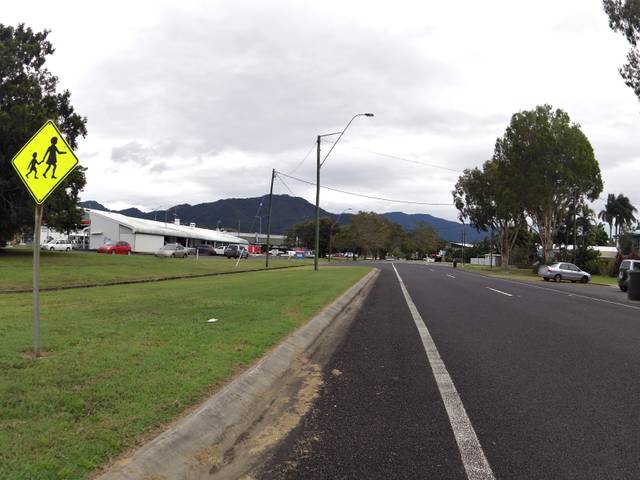
Region: Australia
Coordinates: -16.924, 145.755